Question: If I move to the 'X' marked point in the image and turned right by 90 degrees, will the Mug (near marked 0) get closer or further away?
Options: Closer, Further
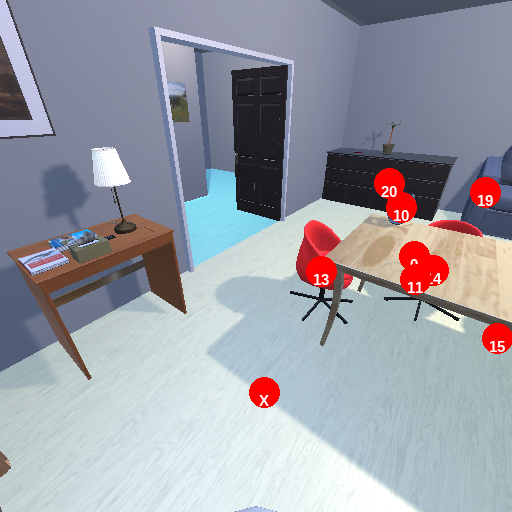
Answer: Closer